Interaction volume radius: 5 \u00c5
Interaction volume height: 10 \u00c5
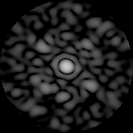
Disorder parameter: 0.7761